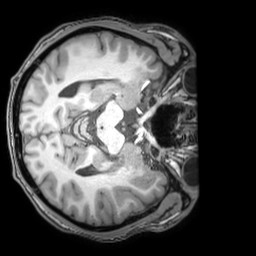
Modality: T1w
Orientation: axial
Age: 22
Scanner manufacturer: philips
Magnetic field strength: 3 T
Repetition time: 0.007 s
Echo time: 0.003501 s